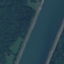
Land use / land cover class: River